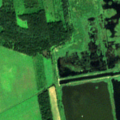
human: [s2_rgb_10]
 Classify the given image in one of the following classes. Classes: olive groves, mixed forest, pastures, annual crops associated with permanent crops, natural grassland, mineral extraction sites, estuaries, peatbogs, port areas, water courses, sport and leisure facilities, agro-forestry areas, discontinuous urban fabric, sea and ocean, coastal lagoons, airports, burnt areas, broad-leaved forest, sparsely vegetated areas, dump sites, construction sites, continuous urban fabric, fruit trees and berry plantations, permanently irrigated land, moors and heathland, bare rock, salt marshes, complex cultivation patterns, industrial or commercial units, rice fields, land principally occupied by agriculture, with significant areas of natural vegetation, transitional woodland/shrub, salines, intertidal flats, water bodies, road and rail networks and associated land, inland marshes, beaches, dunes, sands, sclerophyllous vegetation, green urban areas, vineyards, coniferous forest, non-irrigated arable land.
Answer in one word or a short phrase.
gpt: pastures, mixed forest, transitional woodland/shrub, water bodies